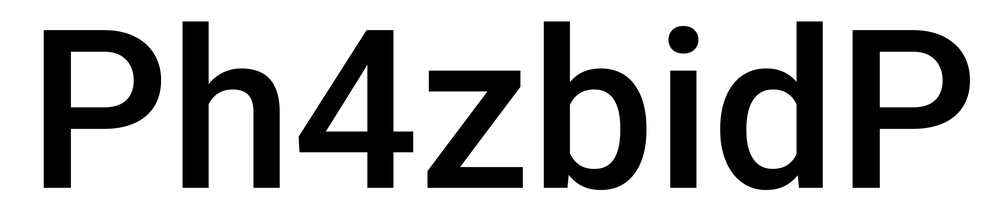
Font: Roboto_Medium